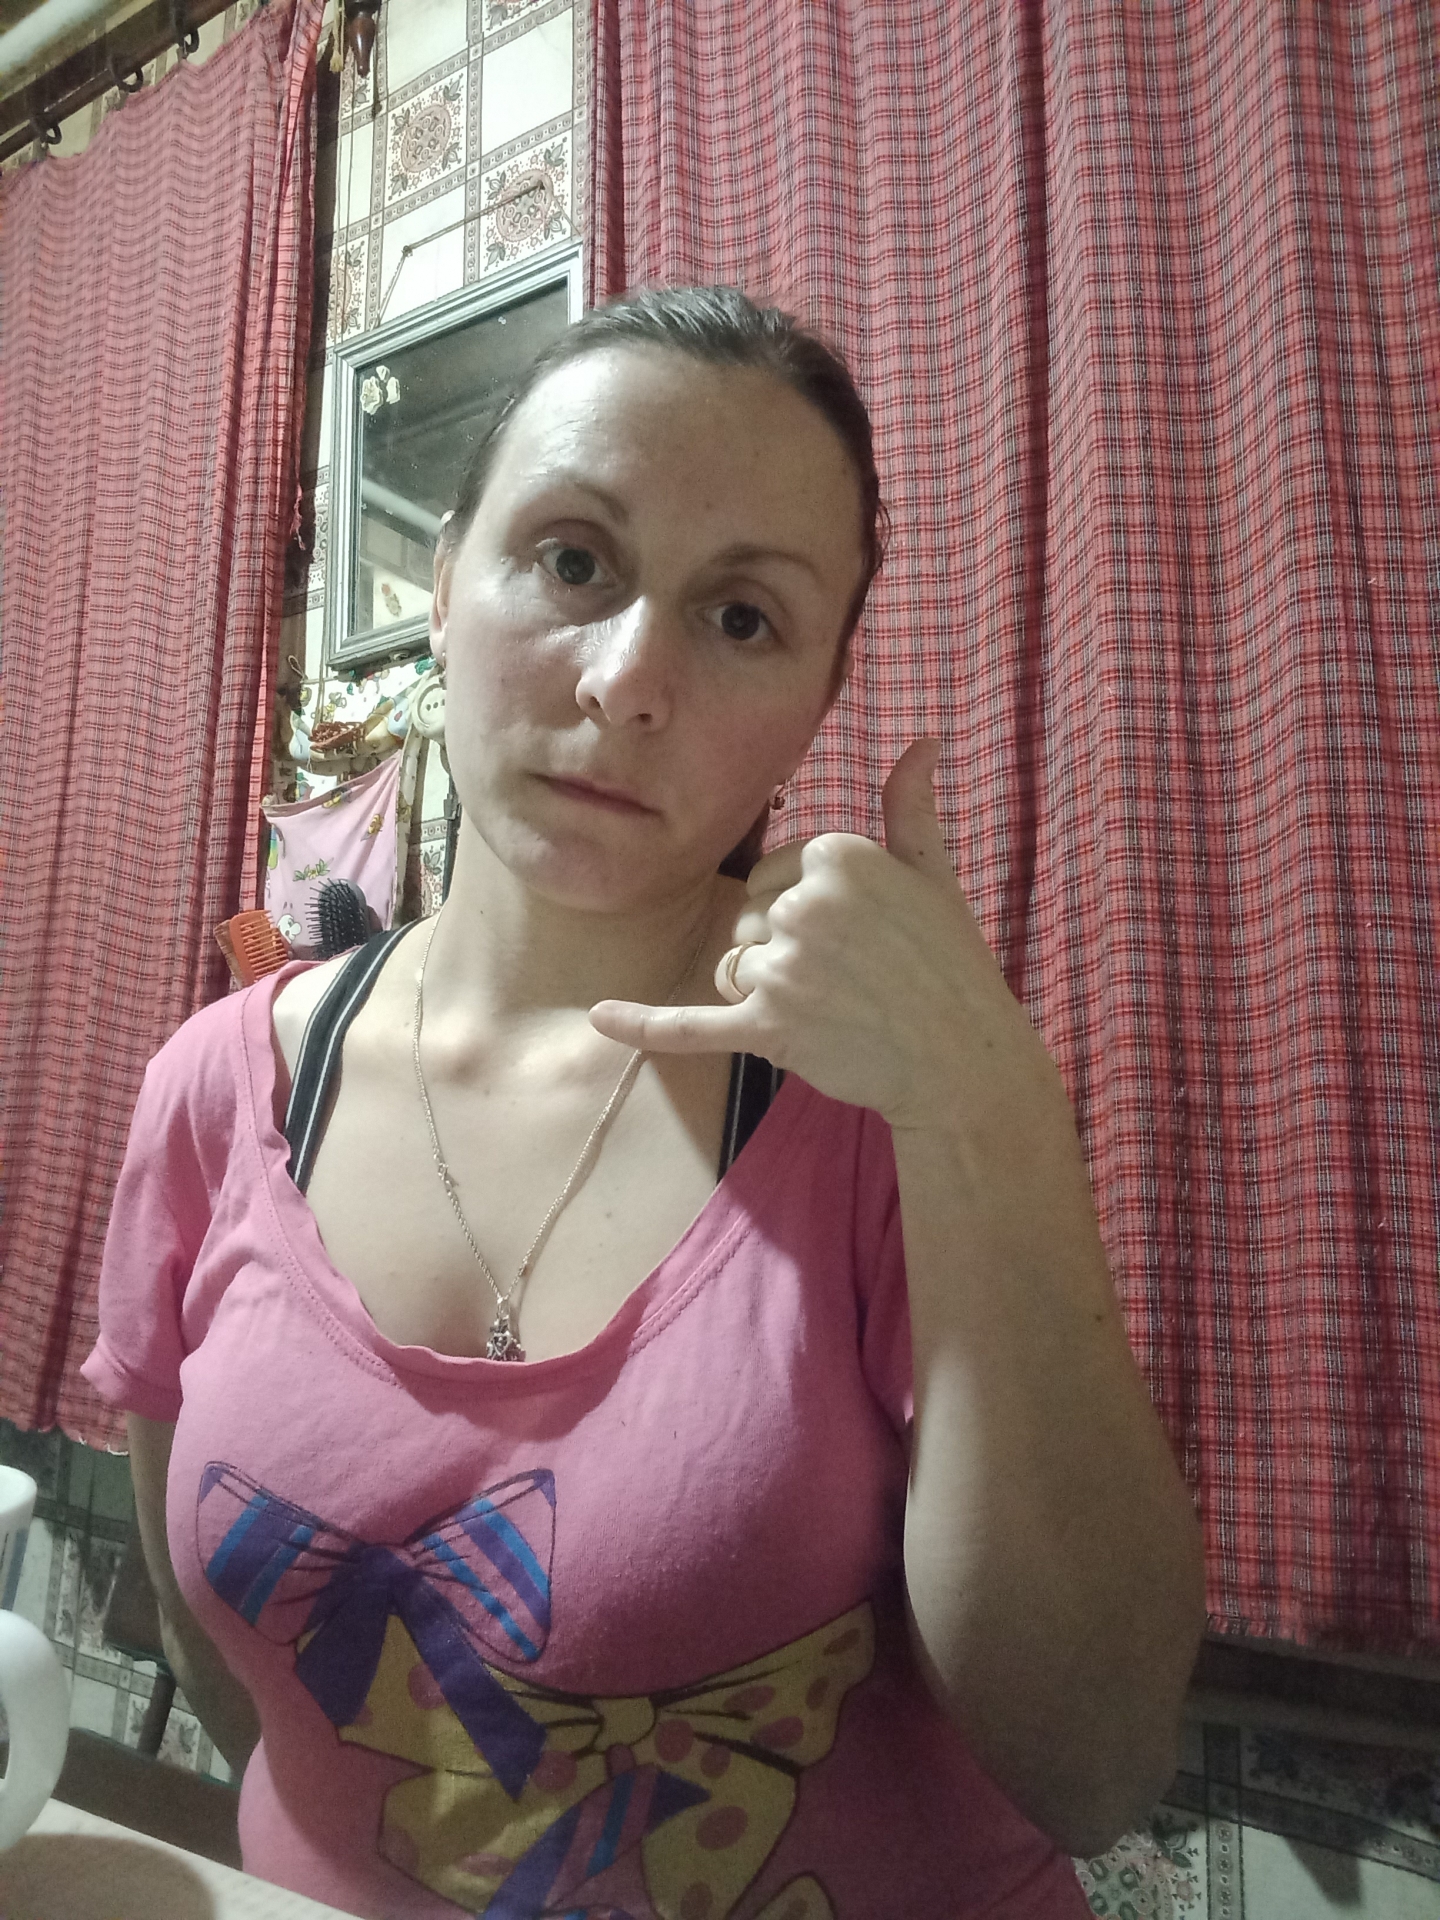
Label: clear